Question: I have a basic bar chart. I want to change the color of the lines in the background. Is there any way to do that? I looked over their API and the internet. Seem like I can only change the background color
<URL>
'''
$(function () {
$('#container').highcharts({
chart: {
type: 'column'
},
colors: ['#00A7E5'],
legend: {
enabled: false
},
xAxis: {
categories: ['Tue','Wed','Thur','Fri','Sat','Sun', 'Mon']},
yAxis: {
title: {text: ''},
tickInterval: 10
},
series: [{
name: 'TOTAL APPTS.',
data: [25, 30, 35, 27, 33, 20, 10]
}],
exporting: {
enabled: false
},
credits: {
enabled: false
}
});
});
'''

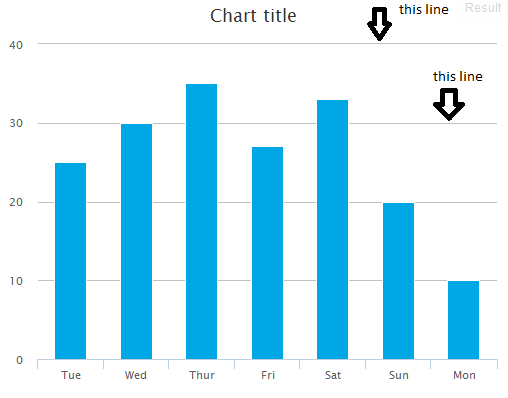
Answer: Simply add the following line in the yAxis options after tick interval.
'''
gridLineColor: 'color'
'''